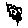
Label: flower